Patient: sex F, age 74
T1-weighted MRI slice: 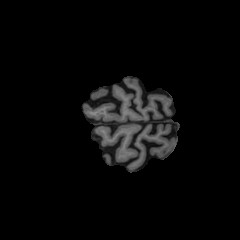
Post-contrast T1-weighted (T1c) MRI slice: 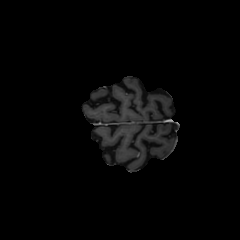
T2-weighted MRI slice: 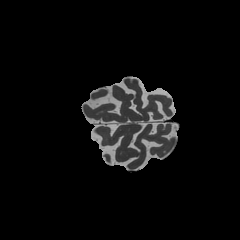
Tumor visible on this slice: no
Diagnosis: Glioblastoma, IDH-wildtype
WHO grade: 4